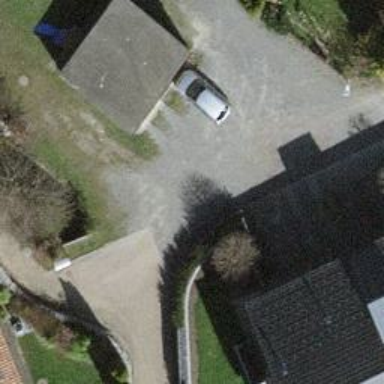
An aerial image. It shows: Gravel residential road.